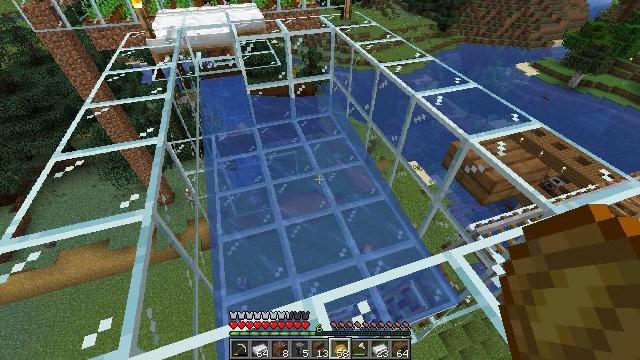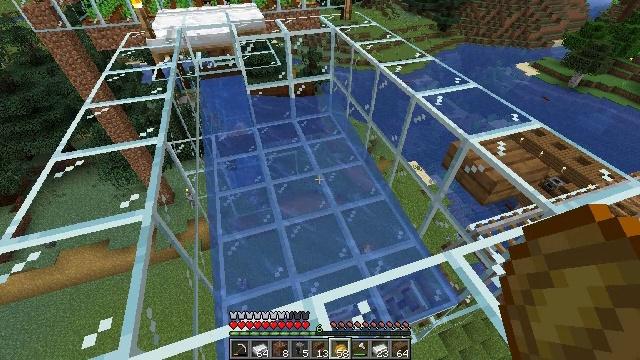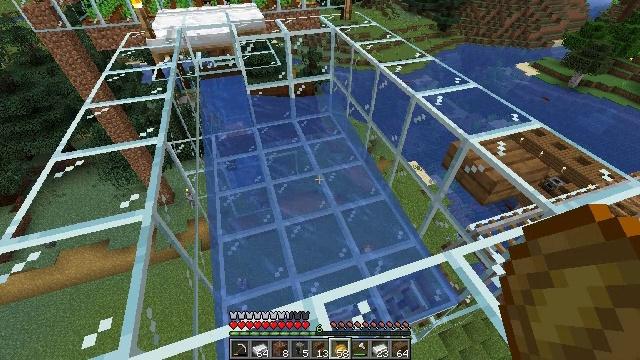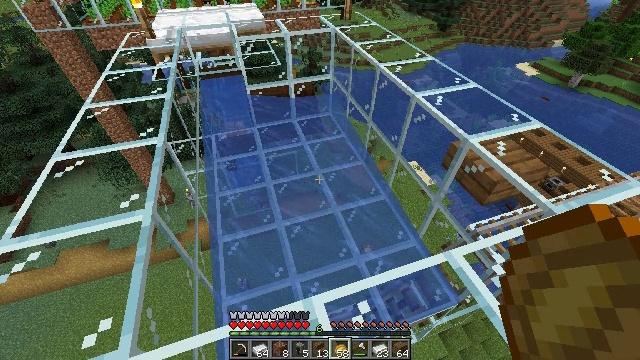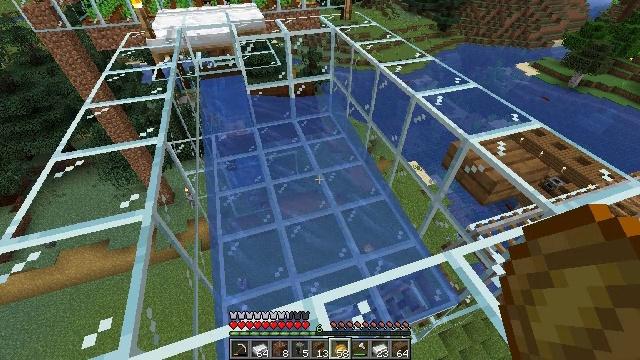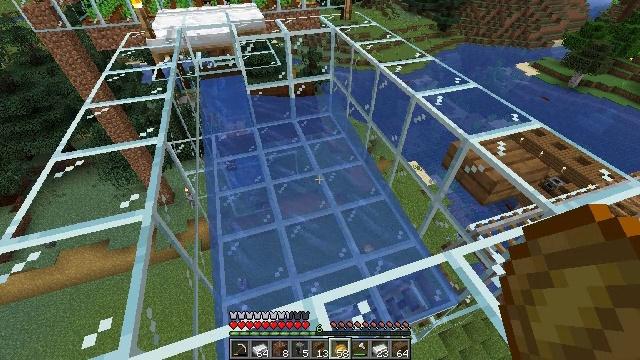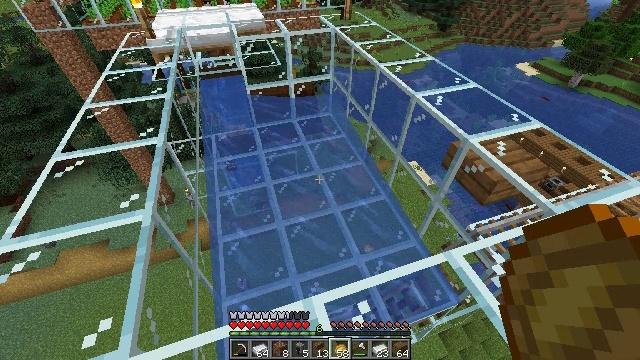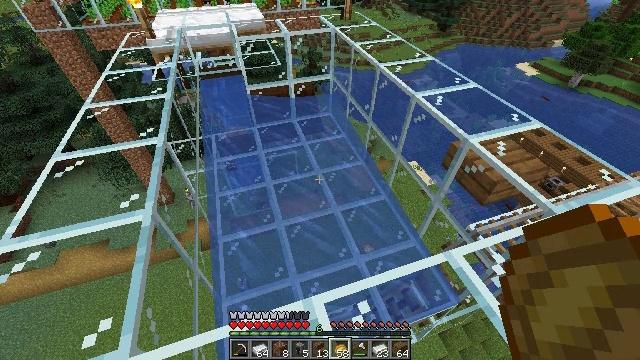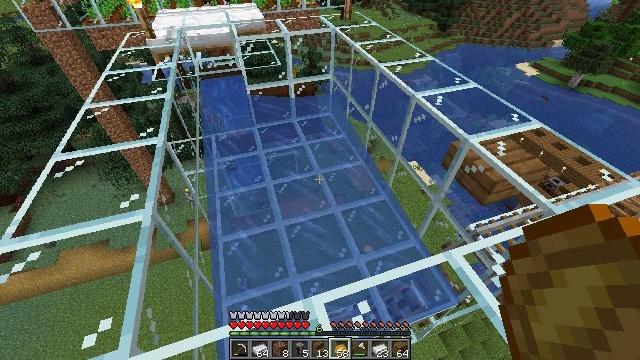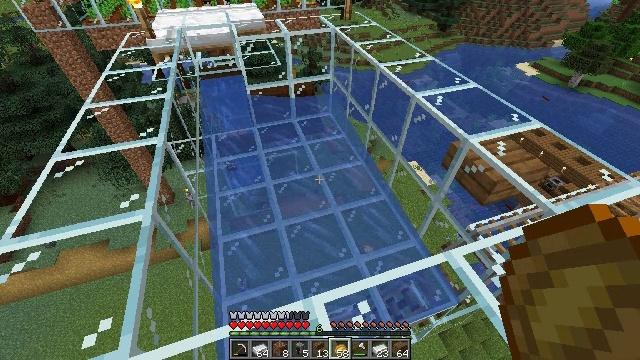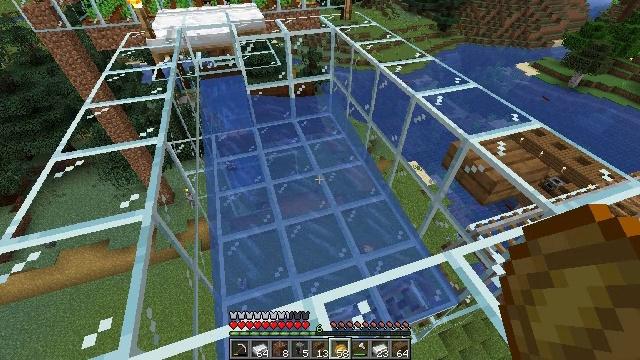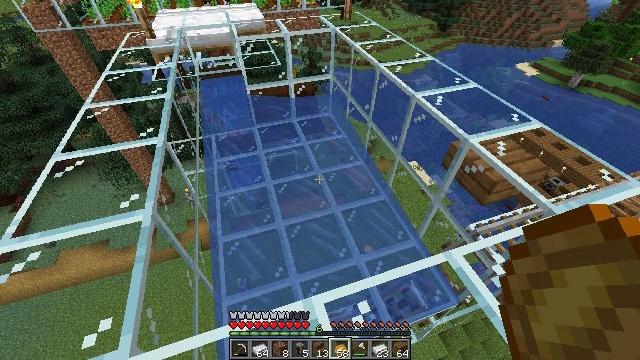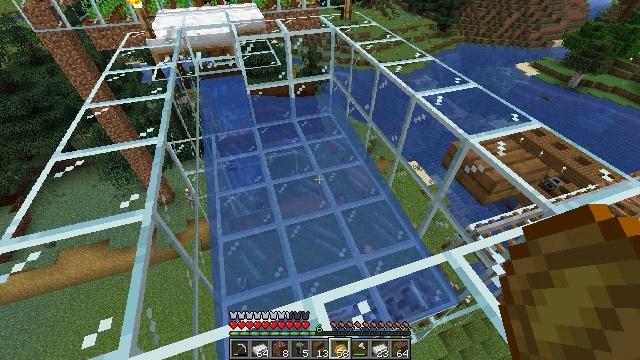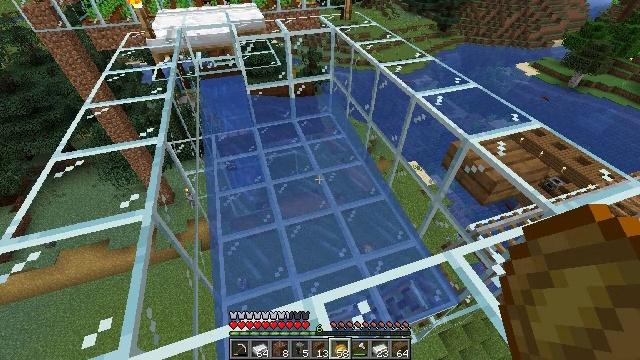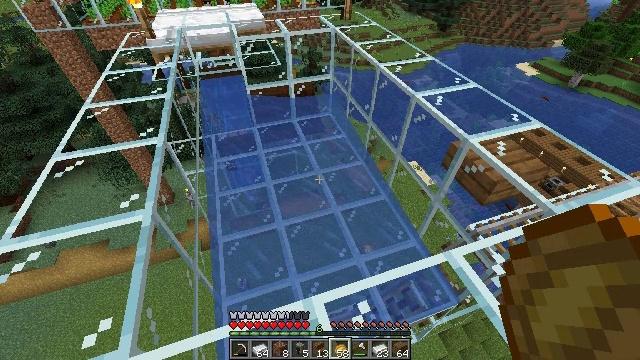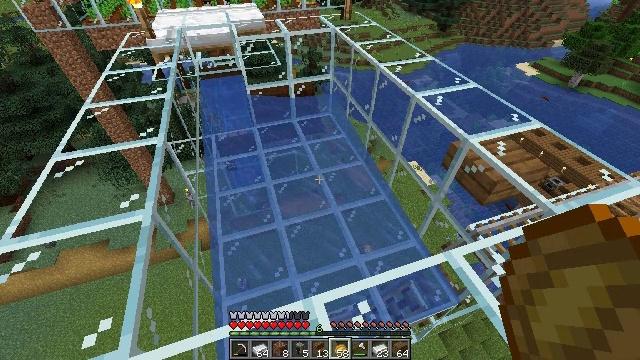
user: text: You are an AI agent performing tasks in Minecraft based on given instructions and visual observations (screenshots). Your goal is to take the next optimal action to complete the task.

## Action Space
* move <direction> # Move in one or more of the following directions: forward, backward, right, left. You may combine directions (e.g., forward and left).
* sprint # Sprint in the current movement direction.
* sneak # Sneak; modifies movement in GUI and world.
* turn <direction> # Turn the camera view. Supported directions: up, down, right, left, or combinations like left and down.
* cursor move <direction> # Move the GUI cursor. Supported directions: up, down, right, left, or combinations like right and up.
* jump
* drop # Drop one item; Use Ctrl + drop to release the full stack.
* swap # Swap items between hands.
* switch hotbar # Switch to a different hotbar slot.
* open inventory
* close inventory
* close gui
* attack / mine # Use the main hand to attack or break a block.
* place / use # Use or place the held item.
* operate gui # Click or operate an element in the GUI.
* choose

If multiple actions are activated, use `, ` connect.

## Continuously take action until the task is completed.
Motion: motion action
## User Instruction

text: Gather the smithing table into your inventory.
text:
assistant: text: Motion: no_op
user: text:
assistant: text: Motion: no_op
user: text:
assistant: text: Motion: no_op
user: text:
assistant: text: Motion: no_op
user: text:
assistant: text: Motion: no_op
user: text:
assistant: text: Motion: no_op
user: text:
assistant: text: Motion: no_op
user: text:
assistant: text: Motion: no_op
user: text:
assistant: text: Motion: no_op
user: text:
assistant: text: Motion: no_op
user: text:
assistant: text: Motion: no_op
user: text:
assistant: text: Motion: no_op
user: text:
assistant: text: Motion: no_op
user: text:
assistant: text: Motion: no_op
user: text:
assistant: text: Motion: no_op
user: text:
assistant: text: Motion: no_op
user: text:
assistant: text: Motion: no_op
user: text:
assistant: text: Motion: no_op
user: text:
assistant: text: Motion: no_op
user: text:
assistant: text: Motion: no_op
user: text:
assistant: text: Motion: no_op
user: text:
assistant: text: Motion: no_op
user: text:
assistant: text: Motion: no_op
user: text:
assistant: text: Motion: no_op
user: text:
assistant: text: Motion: no_op
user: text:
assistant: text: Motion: no_op
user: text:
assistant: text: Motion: no_op
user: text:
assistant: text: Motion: no_op
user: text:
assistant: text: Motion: no_op
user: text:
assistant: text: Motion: no_op